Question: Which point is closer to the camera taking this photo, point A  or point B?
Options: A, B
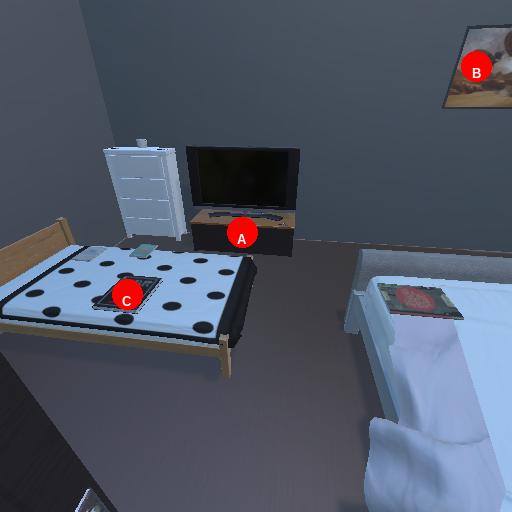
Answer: A